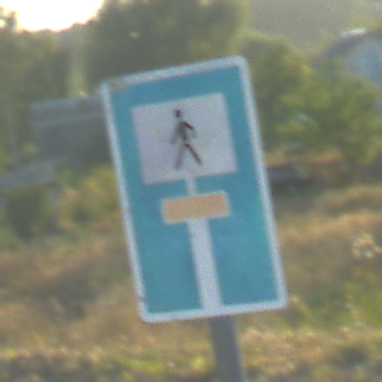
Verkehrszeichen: SackgasseFussgaengerDurchlaessig
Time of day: SunriseSunset
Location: Outdoor (RoadRail)
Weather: Clear
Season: NotSpecified
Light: Natural